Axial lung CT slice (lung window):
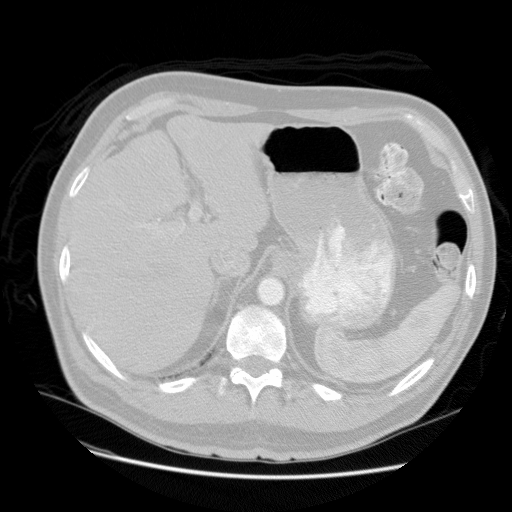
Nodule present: no